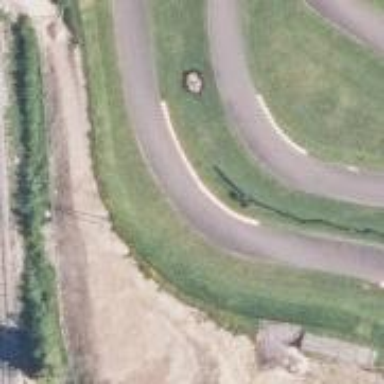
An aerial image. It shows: Karting raceway road for racing enthusiasts.